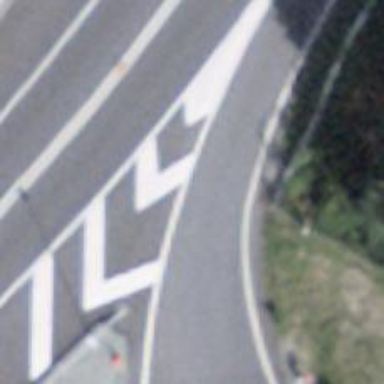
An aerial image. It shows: Asphalt trunk link road.